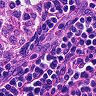
Metastatic tissue present: no